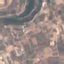
Land use / land cover: PermanentCrop